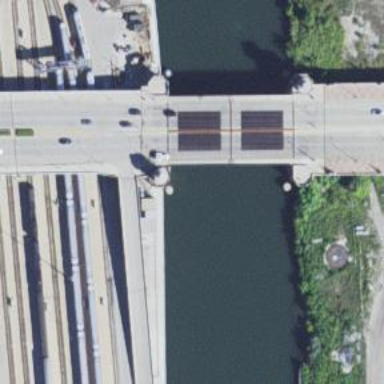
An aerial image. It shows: Movable bascule bridge on footway road.